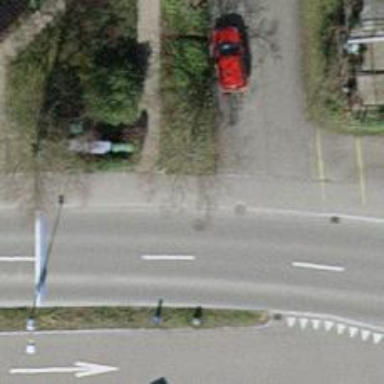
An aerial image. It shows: Sidewalk along the footway.